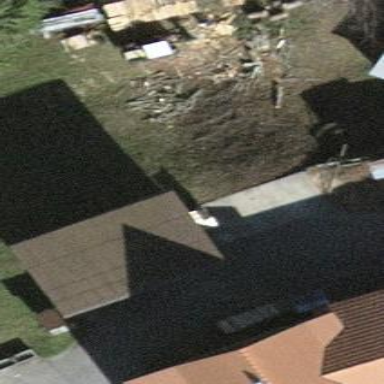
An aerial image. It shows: Barn.